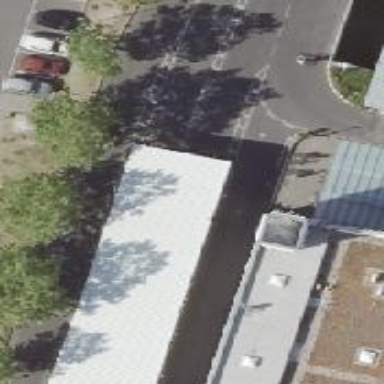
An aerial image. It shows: Asphalt surface leading to parking entrance.